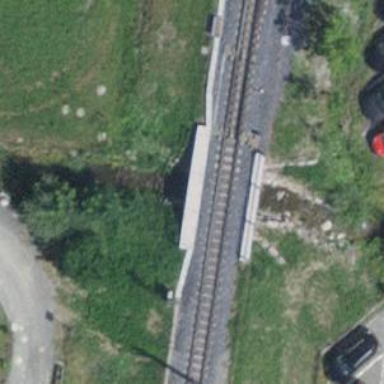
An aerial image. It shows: Narrow-gauge railway bridge with electrified contact lines over single track.